Field crop: maize
Growth stage: 2
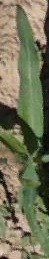
Species: maize